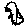
Label: bird